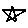
Label: star